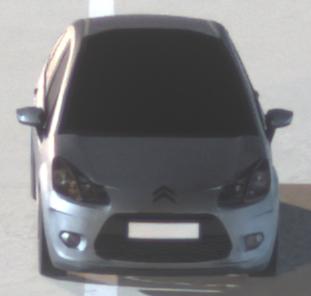
Make: Citroen
Model: C3 1.1
Detailed model: C3 (II)
Model produced from: 2010/01
Model produced until: 2012/03
Doors: 5
Color: gray
Road condition: dry road
Daytime: night
Contrast: high contrast